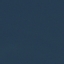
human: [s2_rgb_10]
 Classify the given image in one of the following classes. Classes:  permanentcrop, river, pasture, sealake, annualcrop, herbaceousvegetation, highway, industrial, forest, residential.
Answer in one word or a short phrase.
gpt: SeaLake